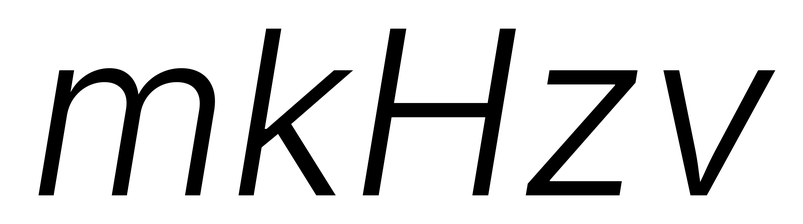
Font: Inter-Italic_Light_Italic